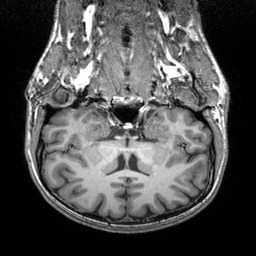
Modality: T1w
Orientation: sagittal